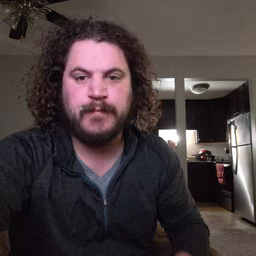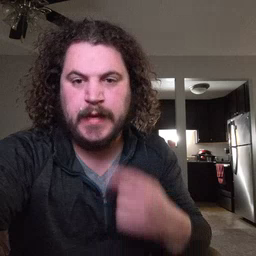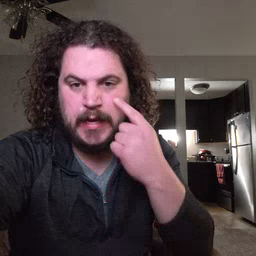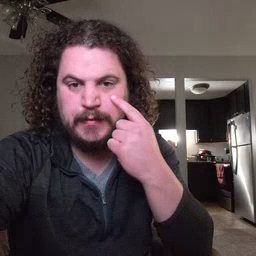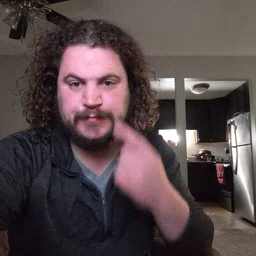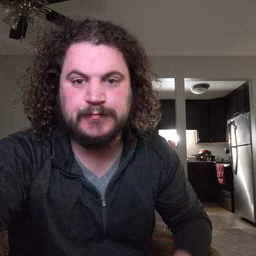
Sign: eye